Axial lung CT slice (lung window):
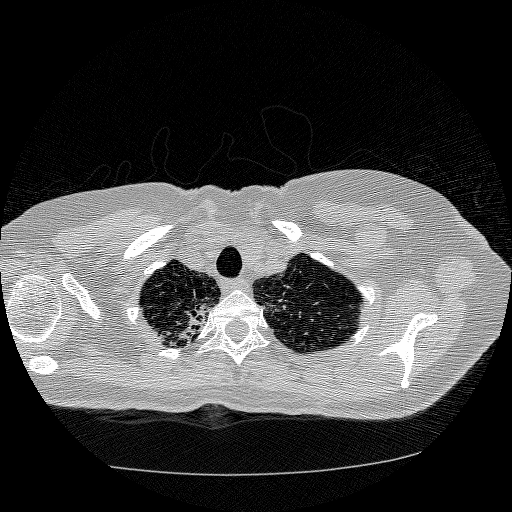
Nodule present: no